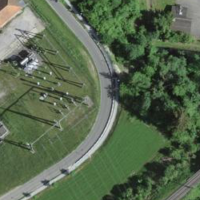
EUNIS habitat code: 25
Species observed at this site:
Carduus crispus